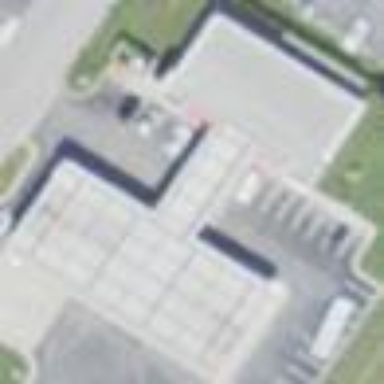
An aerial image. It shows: Retail building that serves as fuel station.